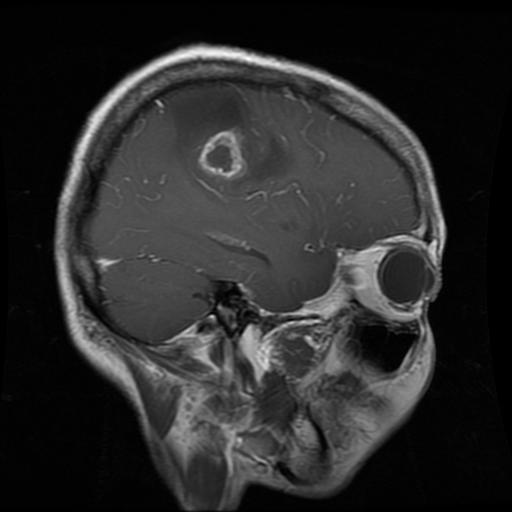
Label: glioma